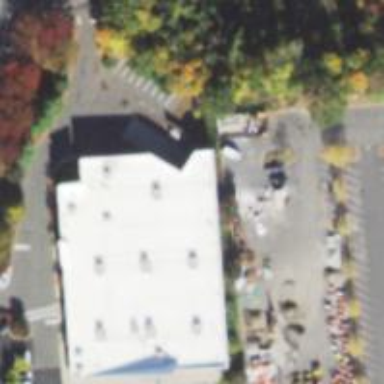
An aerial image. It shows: Building.